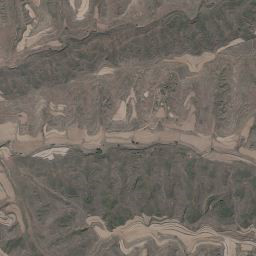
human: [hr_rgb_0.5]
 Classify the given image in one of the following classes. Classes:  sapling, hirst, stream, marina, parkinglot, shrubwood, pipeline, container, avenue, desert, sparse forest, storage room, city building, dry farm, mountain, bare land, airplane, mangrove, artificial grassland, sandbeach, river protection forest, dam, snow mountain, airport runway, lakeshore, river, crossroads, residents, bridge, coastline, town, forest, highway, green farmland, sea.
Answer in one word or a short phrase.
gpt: mountain